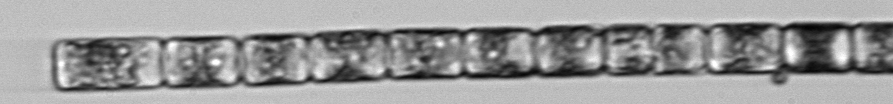
Label: Guinardia_delicatula